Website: slack
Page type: payment
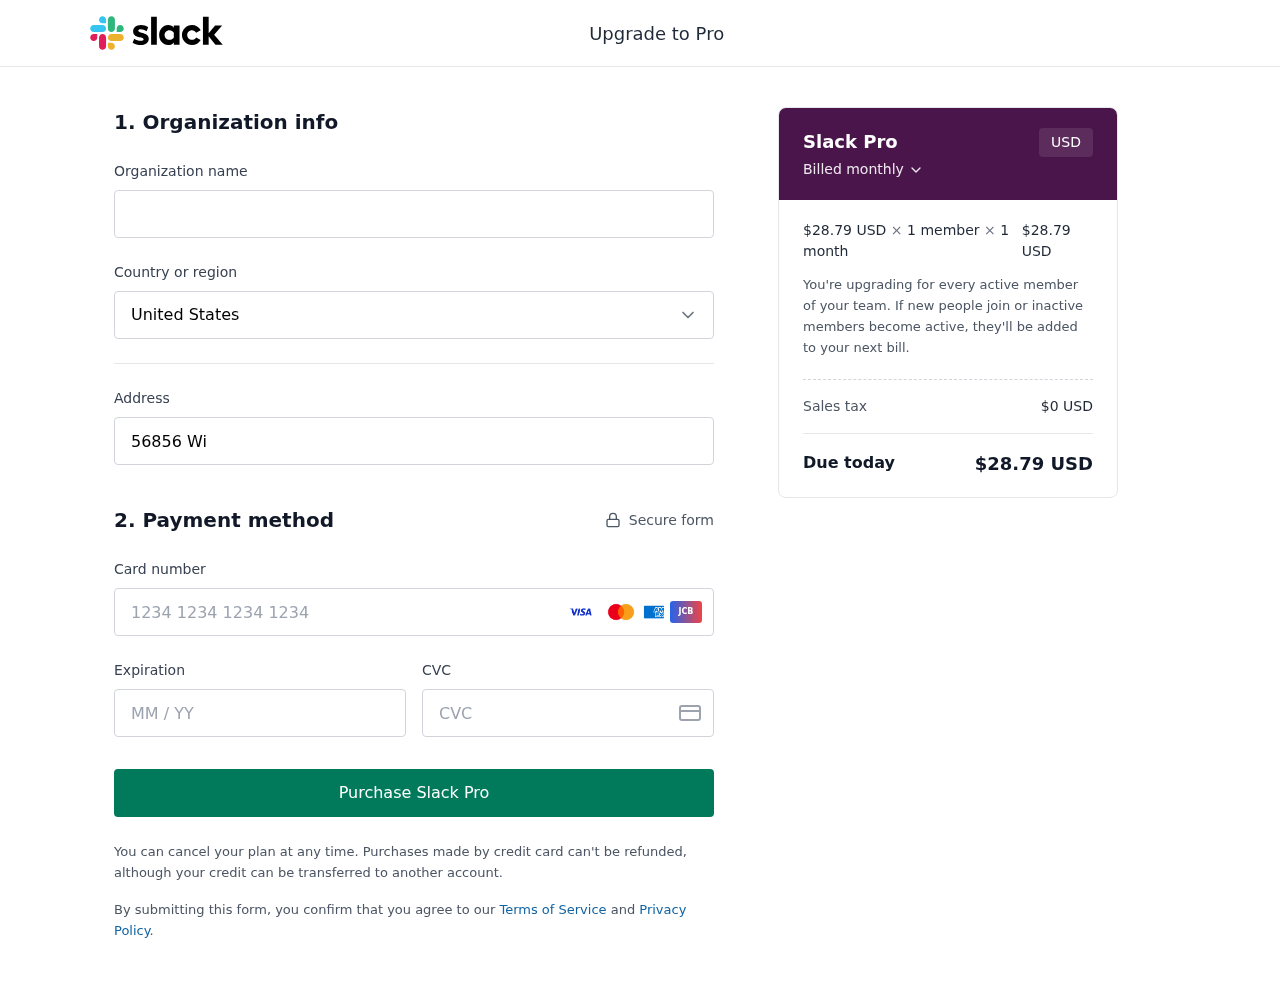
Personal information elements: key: PII_CARD_CVV
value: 0905
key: PII_CARD_EXPIRY
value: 12/26
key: PII_CARD_NUMBER
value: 3707 5457 3967 563
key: PII_COUNTRY
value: United States
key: PII_STREET
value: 56856 Wise Avenue
Product elements: key: PRODUCT1_PRICE
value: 28.79
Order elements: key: ORDER_SUBTOTAL
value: $28.79 USD
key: ORDER_TAX
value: $0 USD
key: ORDER_TOTAL
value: $28.79 USD